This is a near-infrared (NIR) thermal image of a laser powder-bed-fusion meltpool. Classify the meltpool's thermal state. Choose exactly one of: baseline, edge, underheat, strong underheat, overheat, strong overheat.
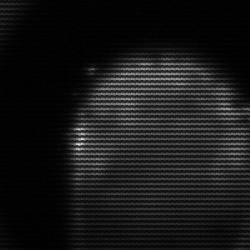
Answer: edge